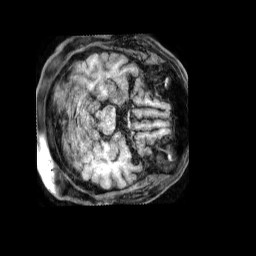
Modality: T1w
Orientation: axial
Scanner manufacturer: philips
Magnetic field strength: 1.5 T
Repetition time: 0.6 s
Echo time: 0.02898 s